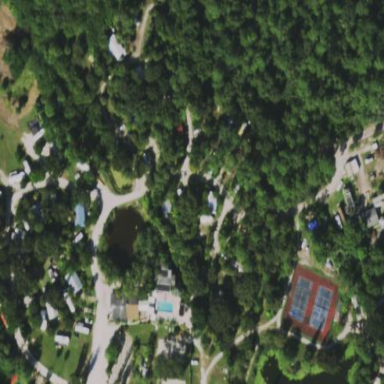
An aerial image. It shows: Campsite designated for tourism.